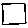
Label: square